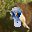
Label: 8